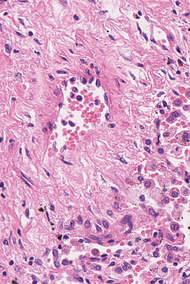
Tumor epithelial tissue: yes
Tumor-associated stroma tissue: yes
Normal tissue: no